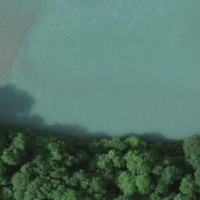
EUNIS habitat code: 53
Species observed at this site:
Cinclus cinclus
Symphoricarpos albus
Castor fiber
Motacilla alba
Mergus merganser
Geranium nodosum